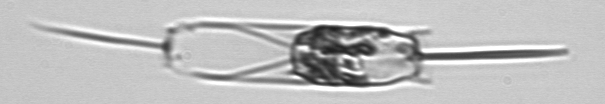
Label: Ditylum_brightwellii